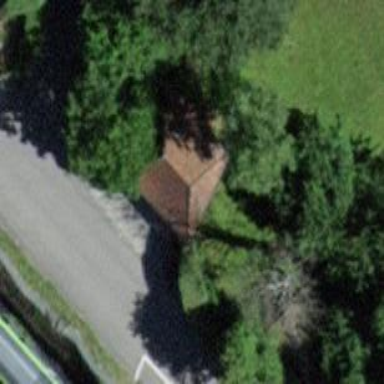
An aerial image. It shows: Garage.